Interaction volume radius: 5 \u00c5
Interaction volume height: 25 \u00c5
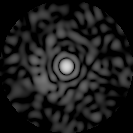
Disorder parameter: 0.8094